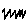
Label: zigzag